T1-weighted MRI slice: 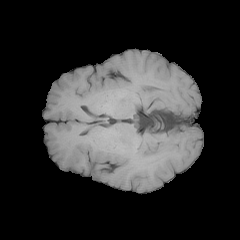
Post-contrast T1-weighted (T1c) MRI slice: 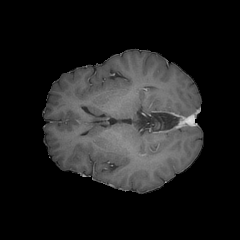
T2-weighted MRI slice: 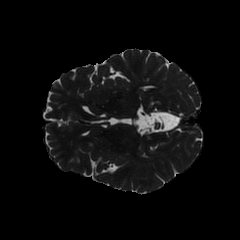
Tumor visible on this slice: no